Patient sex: M
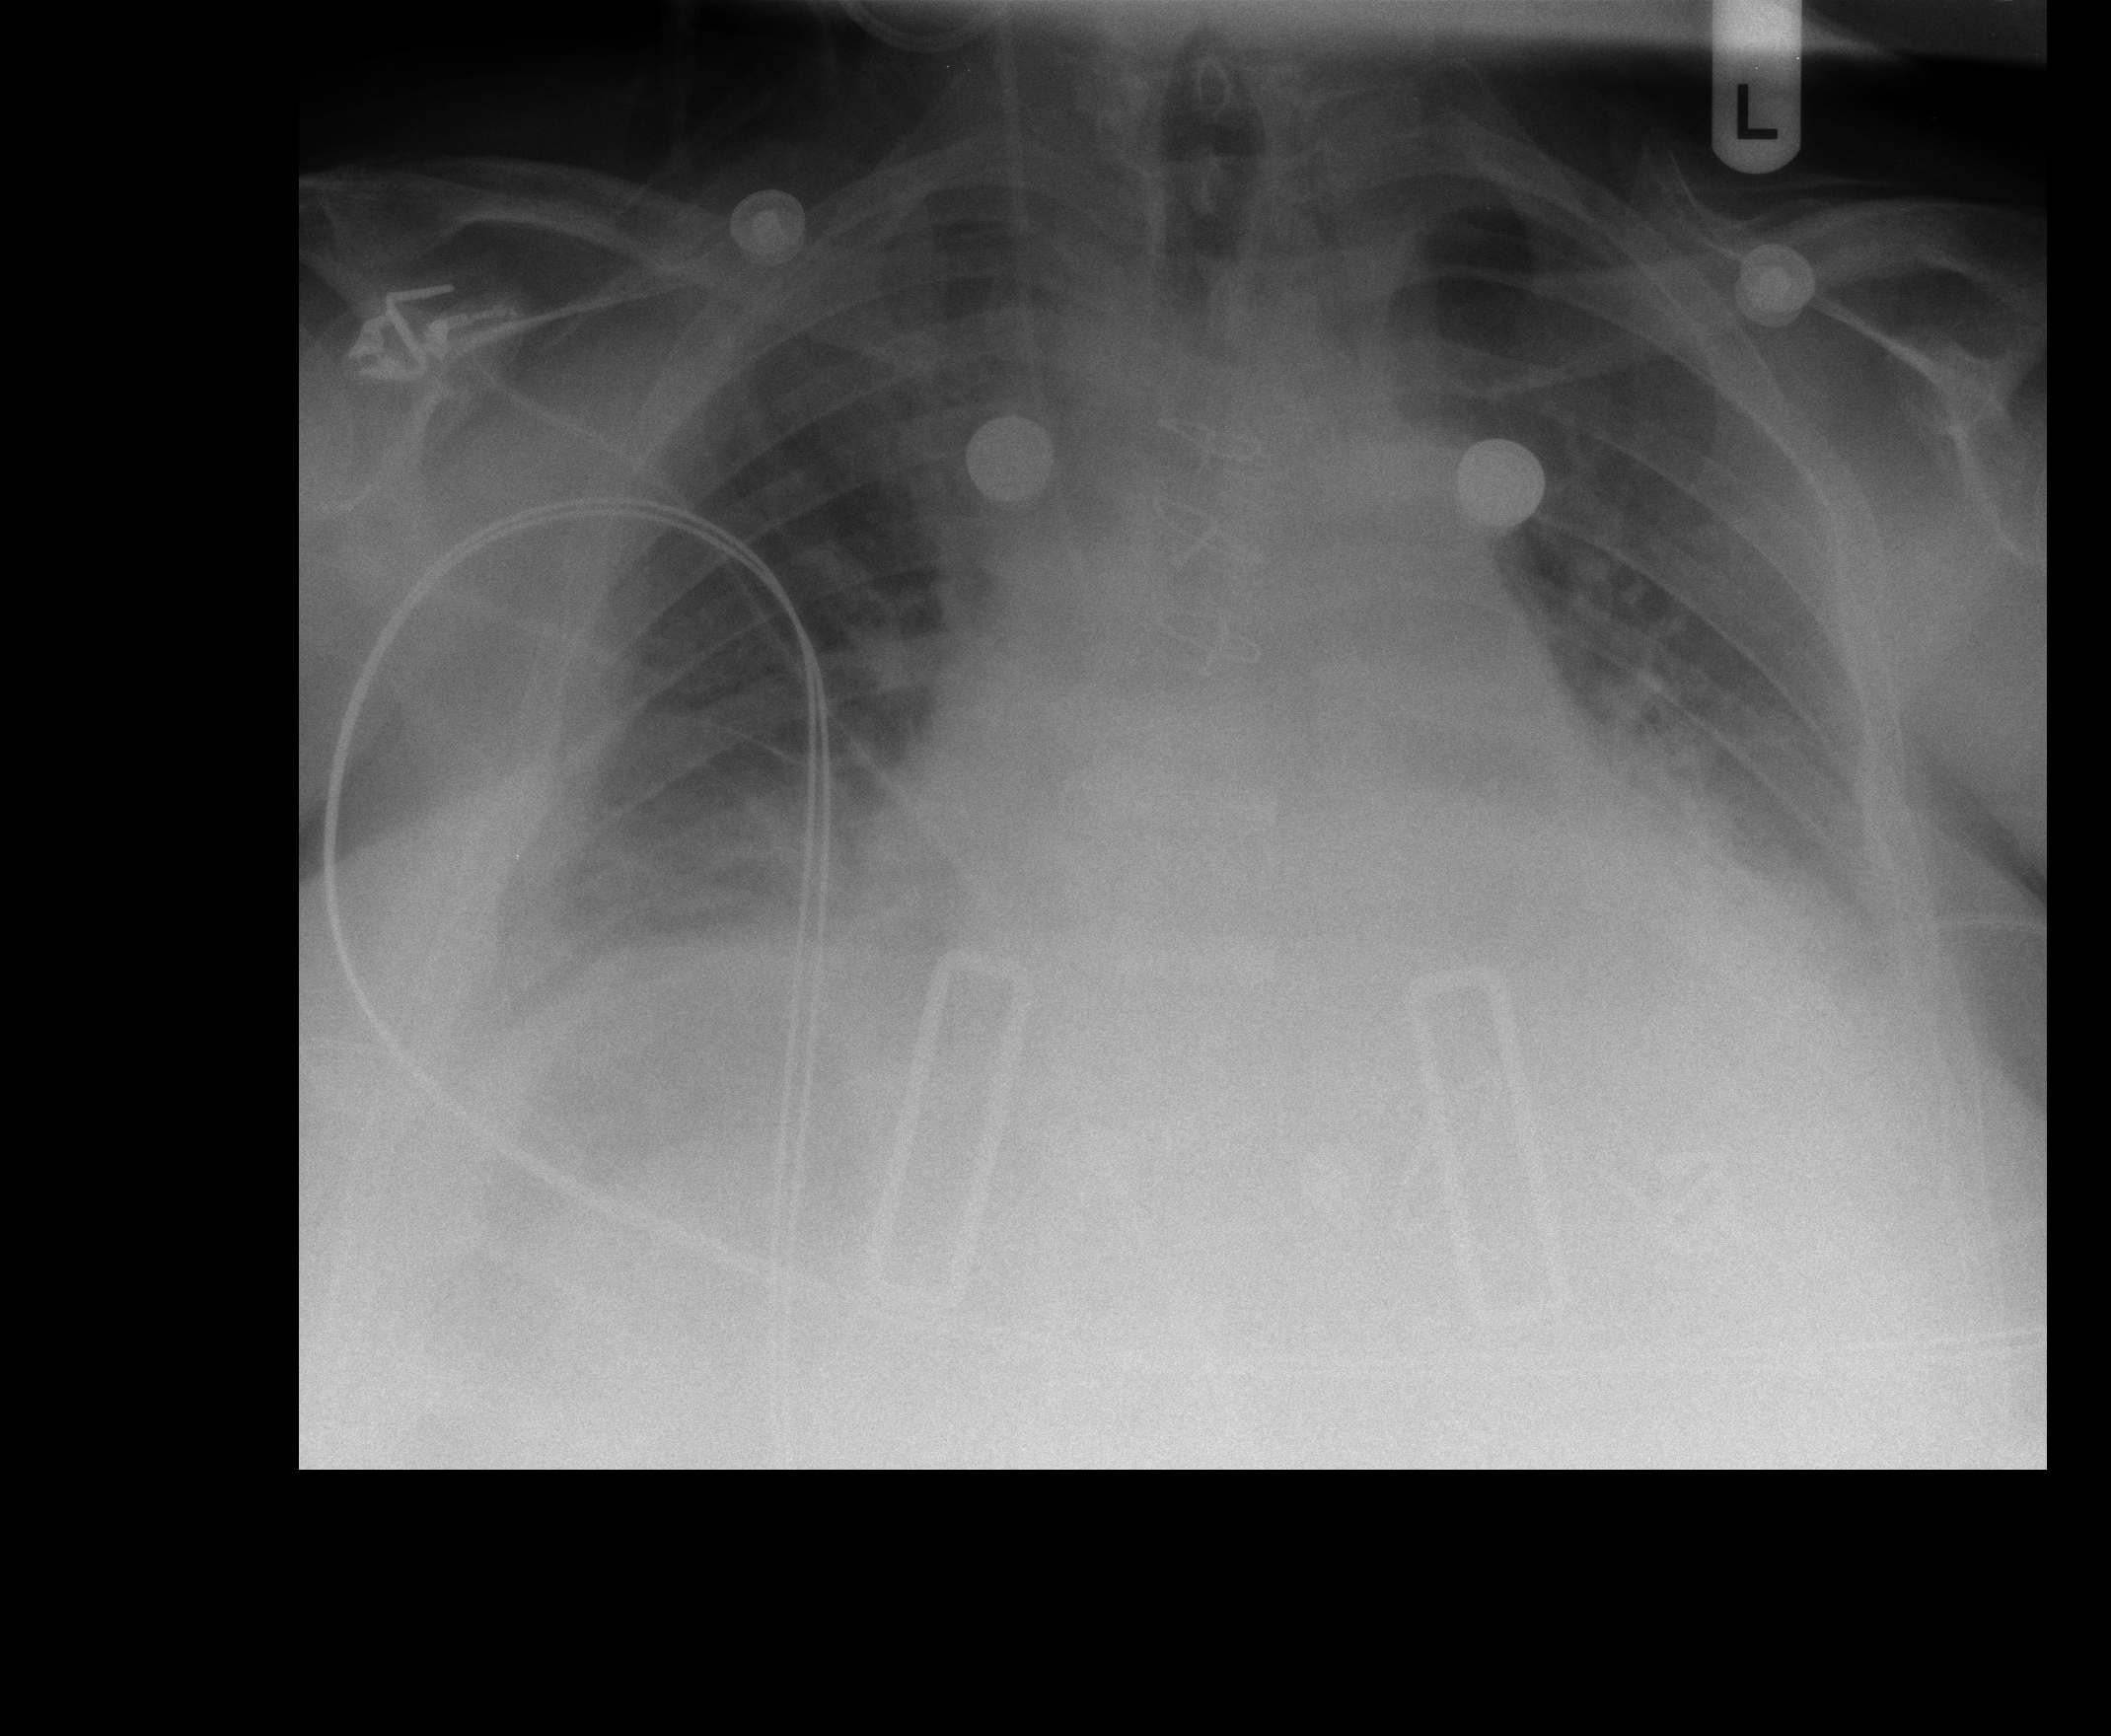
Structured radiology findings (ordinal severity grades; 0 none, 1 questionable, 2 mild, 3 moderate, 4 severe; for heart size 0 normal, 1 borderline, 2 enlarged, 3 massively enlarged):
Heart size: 2
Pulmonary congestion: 2
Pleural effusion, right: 2
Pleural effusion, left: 2
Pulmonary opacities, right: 1
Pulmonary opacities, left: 1
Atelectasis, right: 2
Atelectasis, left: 2